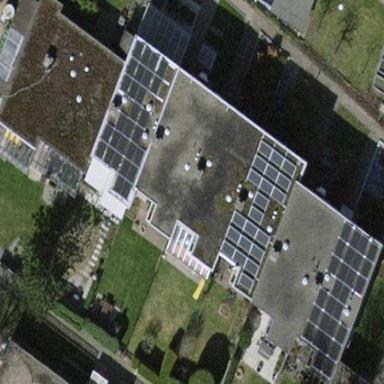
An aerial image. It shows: Flat roof terrace building.